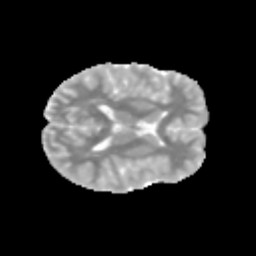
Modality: MD
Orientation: axial
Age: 11
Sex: male
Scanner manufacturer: siemens
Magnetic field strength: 3 T
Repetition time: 3.8 s
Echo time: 0.07 s